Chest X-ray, AP view. Patient: 52 years old, sex M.
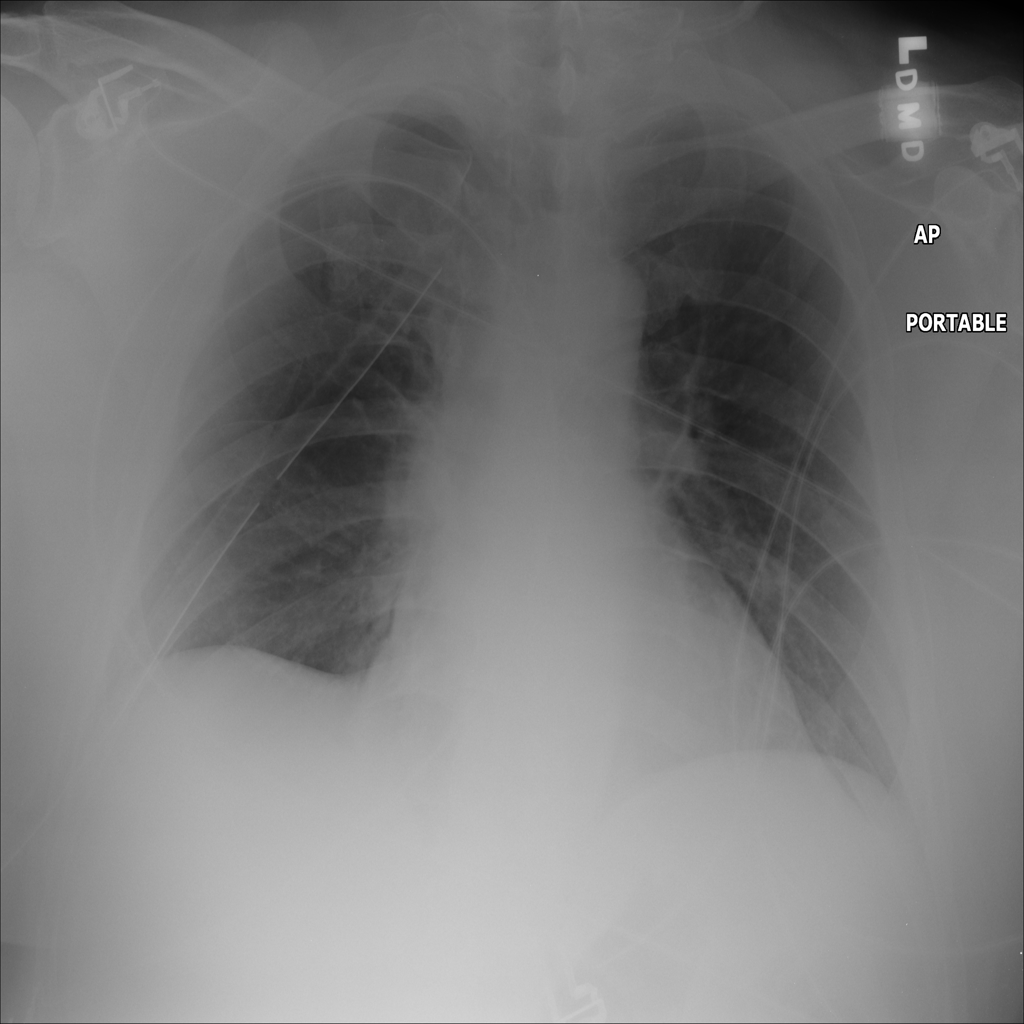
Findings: Atelectasis